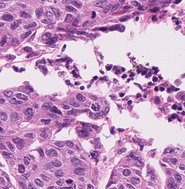
Tumor epithelial tissue: yes
Tumor-associated stroma tissue: no
Normal tissue: no